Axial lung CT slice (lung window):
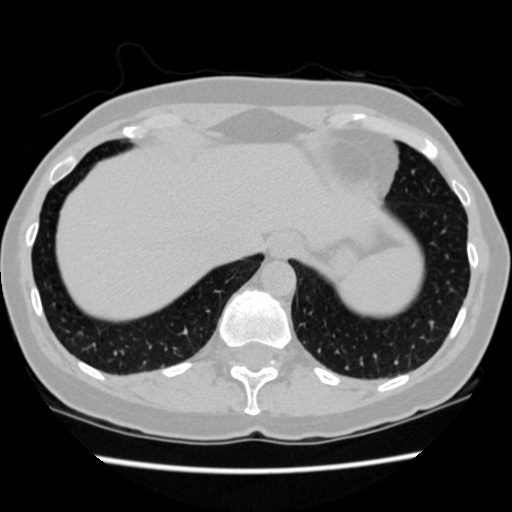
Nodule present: no